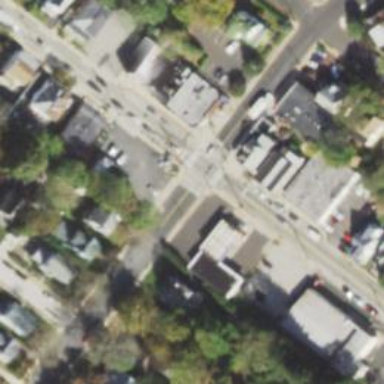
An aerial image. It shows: Marked road crossing.